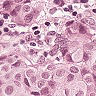
Metastatic tissue present: yes